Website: walmart
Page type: payment
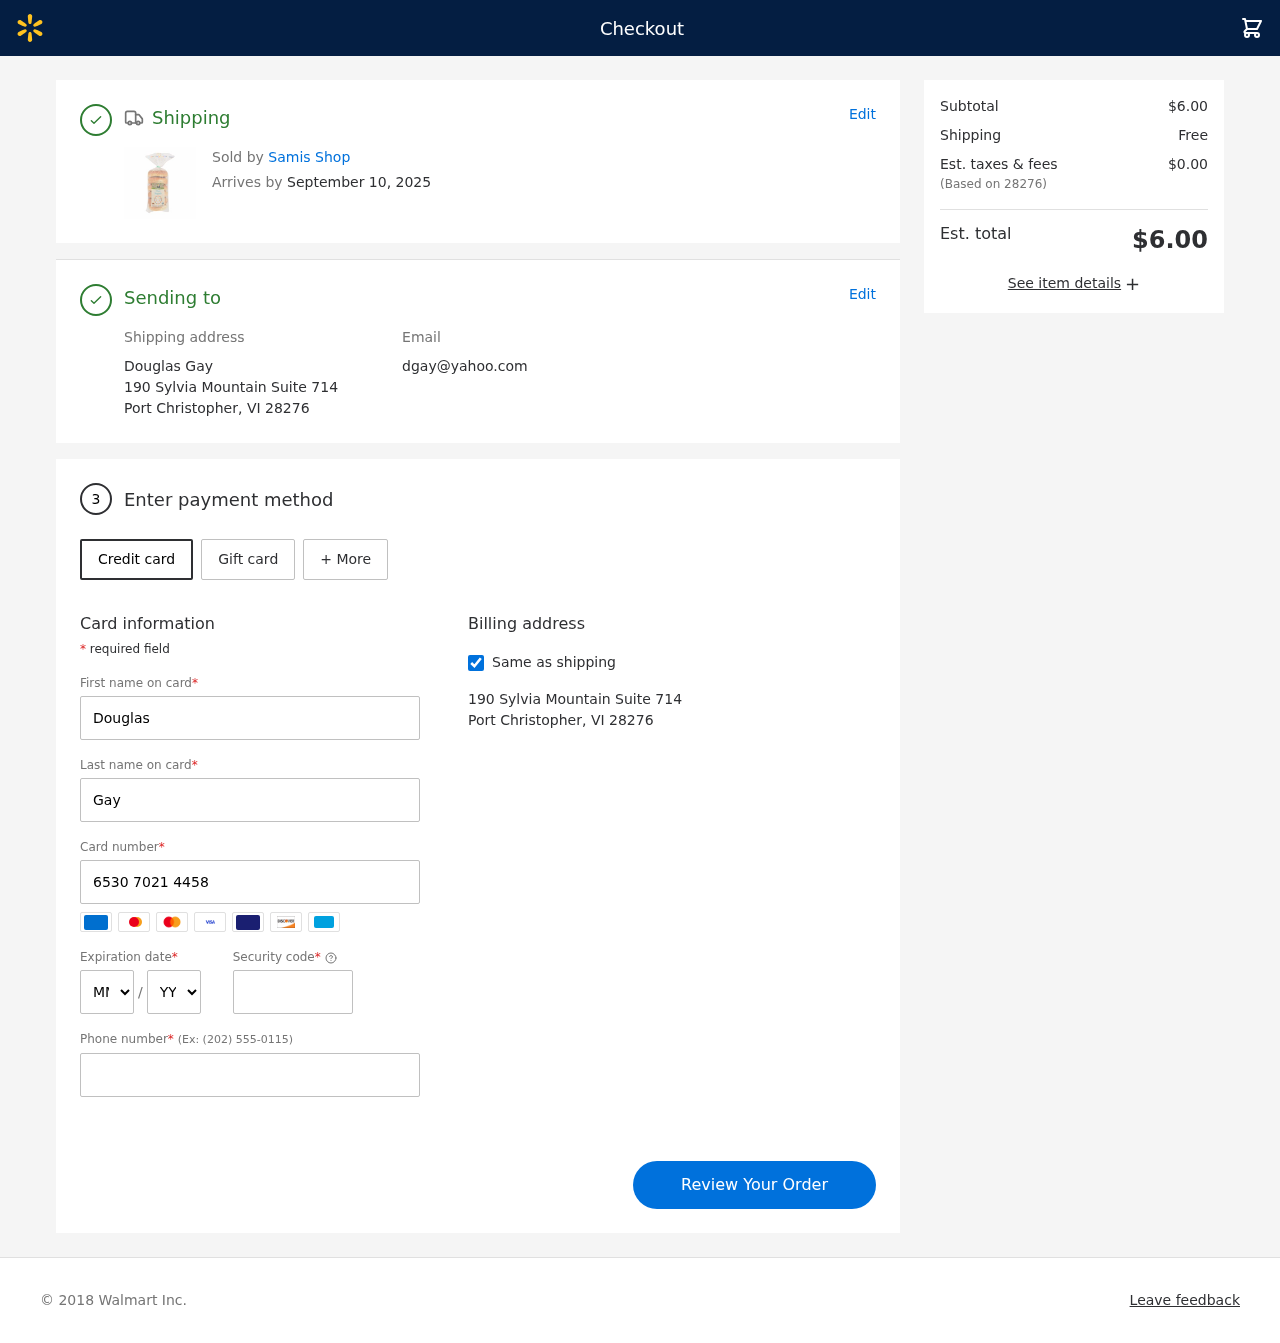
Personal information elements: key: PII_CARD_CVV
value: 347
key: PII_CARD_EXPIRY_MONTH
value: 03
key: PII_CARD_EXPIRY_YEAR
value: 27
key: PII_CARD_NUMBER
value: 6530 7021 4458 7802
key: PII_CITY_STATE_ZIP
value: Port Christopher, VI 28276
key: PII_EMAIL
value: dgay@yahoo.com
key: PII_FIRSTNAME
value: Douglas
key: PII_FULLNAME
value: Douglas Gay
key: PII_LASTNAME
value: Gay
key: PII_PHONE
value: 9947164093
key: PII_POSTCODE
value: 28276
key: PII_STREET
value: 190 Sylvia Mountain Suite 714
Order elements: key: ORDER_DELIVERY_DATE
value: September 10, 2025
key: ORDER_SUBTOTAL
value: $6.00
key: ORDER_SHIPPING_COST
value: Free
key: ORDER_TAX
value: $0.00
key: ORDER_TOTAL
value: $6.00